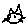
Label: cat